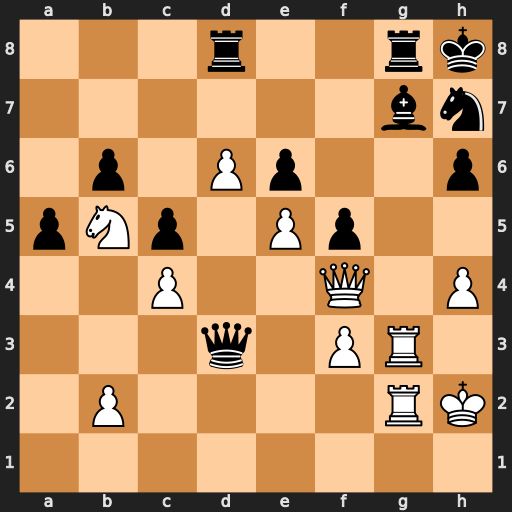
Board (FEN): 3r2rk/6bn/1p1Pp2p/pNp1Pp2/2P2Q1P/3q1PR1/1P4RK/8
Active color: w
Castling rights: -
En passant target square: -
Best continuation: Nc7 Qd4 Qxd4 cxd4 Rxg7 Rxg7 Rxg7